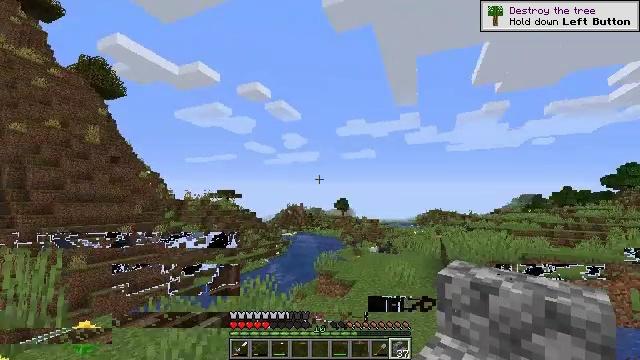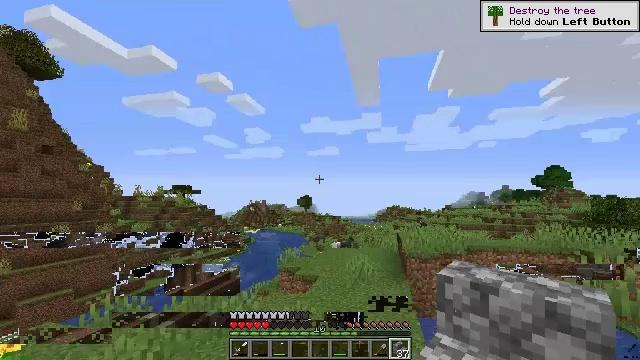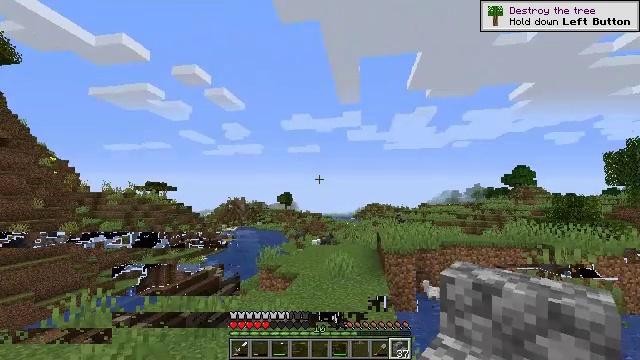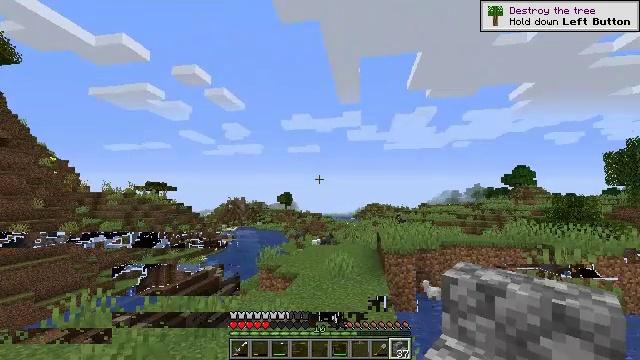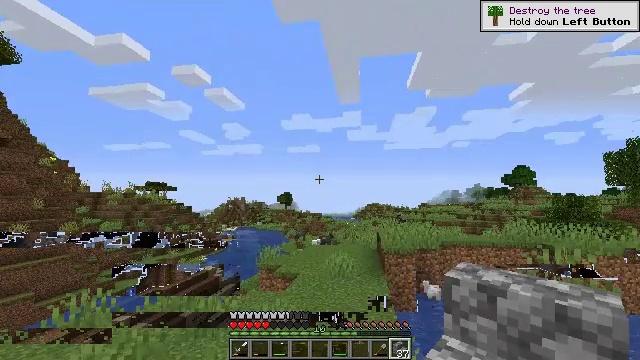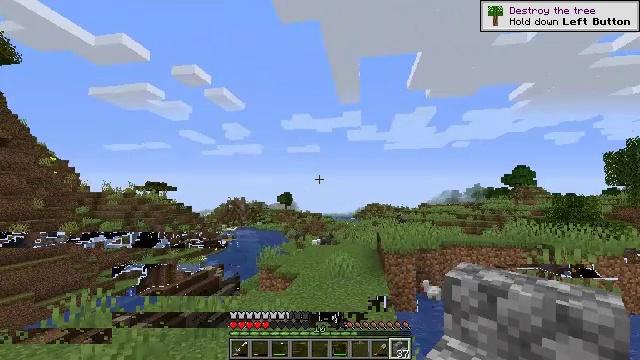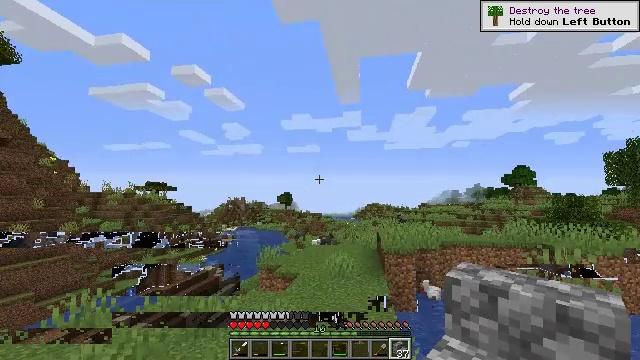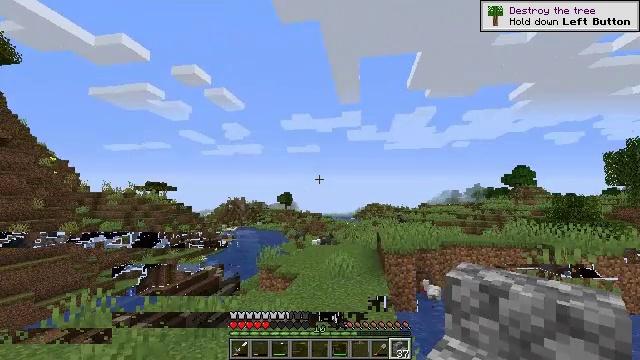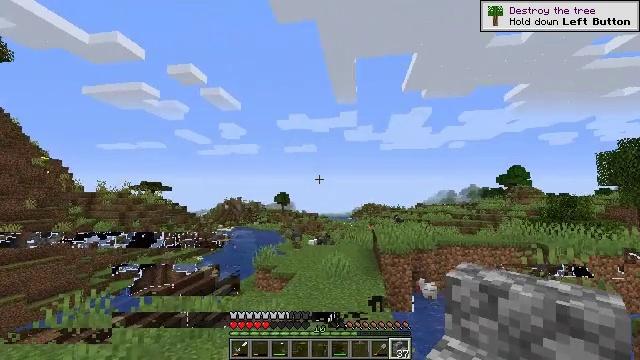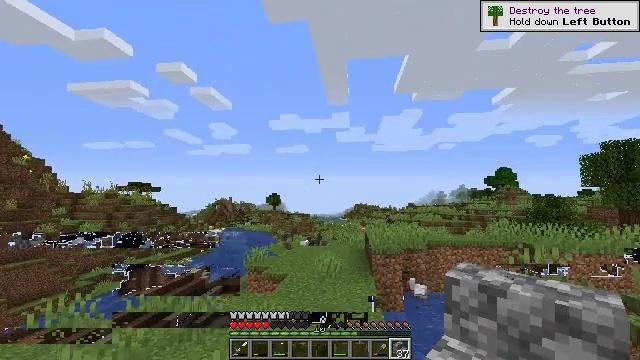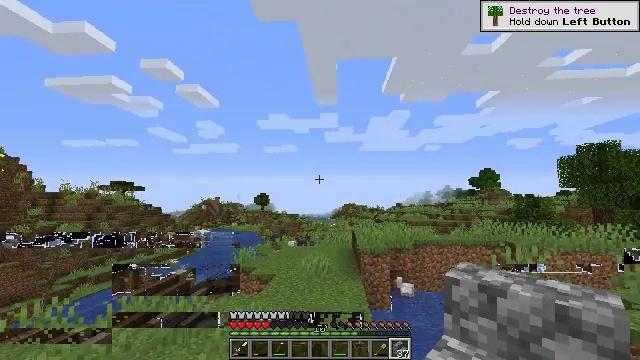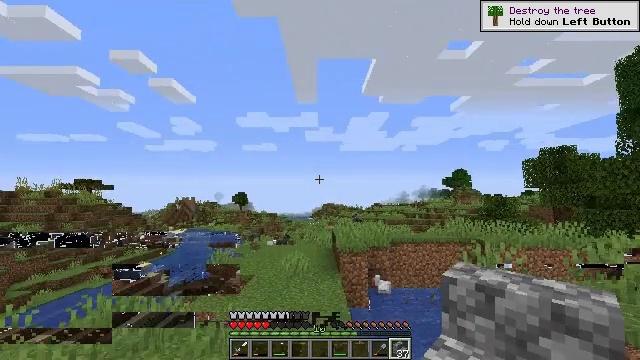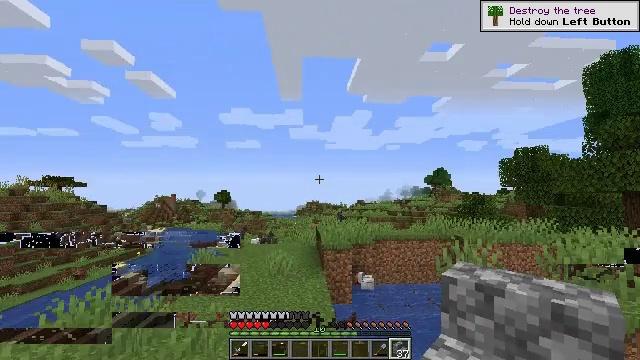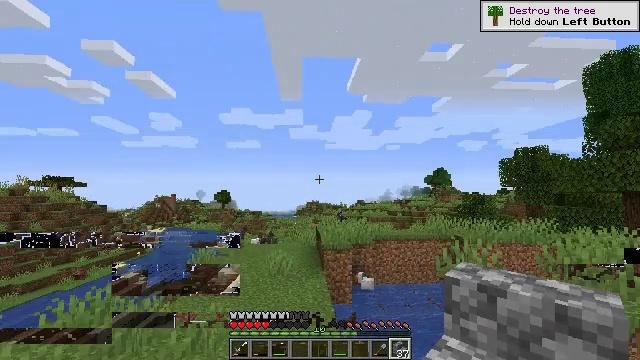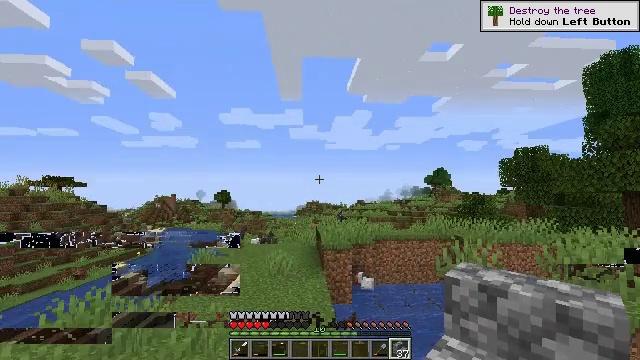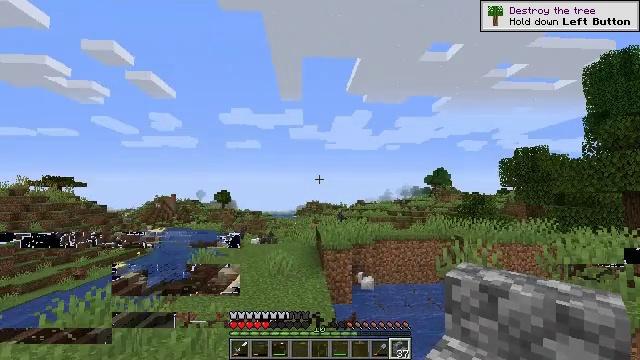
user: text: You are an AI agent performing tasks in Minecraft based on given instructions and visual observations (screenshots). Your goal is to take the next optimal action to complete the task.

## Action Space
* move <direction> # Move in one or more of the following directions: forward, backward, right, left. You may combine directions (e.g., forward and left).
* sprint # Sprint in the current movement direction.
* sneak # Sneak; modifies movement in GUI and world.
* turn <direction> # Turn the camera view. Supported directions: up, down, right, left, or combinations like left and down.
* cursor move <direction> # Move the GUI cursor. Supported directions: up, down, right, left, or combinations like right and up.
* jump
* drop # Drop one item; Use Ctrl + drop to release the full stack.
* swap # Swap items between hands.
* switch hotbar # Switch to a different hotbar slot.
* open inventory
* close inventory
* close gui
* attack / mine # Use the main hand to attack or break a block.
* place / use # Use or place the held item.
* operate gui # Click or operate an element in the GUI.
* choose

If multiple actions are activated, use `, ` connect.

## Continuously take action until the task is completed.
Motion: motion action
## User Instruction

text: Attack the cobblestone stairs to retrieve it.
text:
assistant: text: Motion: turn right
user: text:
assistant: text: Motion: turn right
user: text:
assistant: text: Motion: no_op
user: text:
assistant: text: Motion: no_op
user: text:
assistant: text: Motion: no_op
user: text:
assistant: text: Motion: no_op
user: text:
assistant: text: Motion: no_op
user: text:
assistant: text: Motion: no_op
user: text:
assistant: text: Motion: turn right
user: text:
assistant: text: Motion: turn right
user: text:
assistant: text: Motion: turn right
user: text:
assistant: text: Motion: turn right
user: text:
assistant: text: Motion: no_op
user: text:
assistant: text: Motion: no_op
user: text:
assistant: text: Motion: no_op
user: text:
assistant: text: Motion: no_op
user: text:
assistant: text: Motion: turn left and down
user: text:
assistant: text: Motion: turn left and down
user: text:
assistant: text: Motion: turn down
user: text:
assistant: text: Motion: turn down
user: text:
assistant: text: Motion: move forward
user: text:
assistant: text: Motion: move forward
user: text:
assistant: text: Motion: move forward
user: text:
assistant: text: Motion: move forward
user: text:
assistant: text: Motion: move forward
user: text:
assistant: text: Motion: move forward
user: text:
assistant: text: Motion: move forward
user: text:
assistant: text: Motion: move forward
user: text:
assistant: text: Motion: move forward
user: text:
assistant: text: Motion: move forward